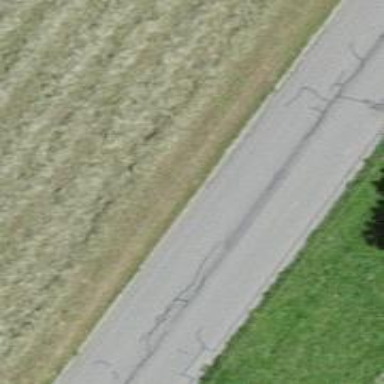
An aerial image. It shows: Asphalt road classified as tertiary.